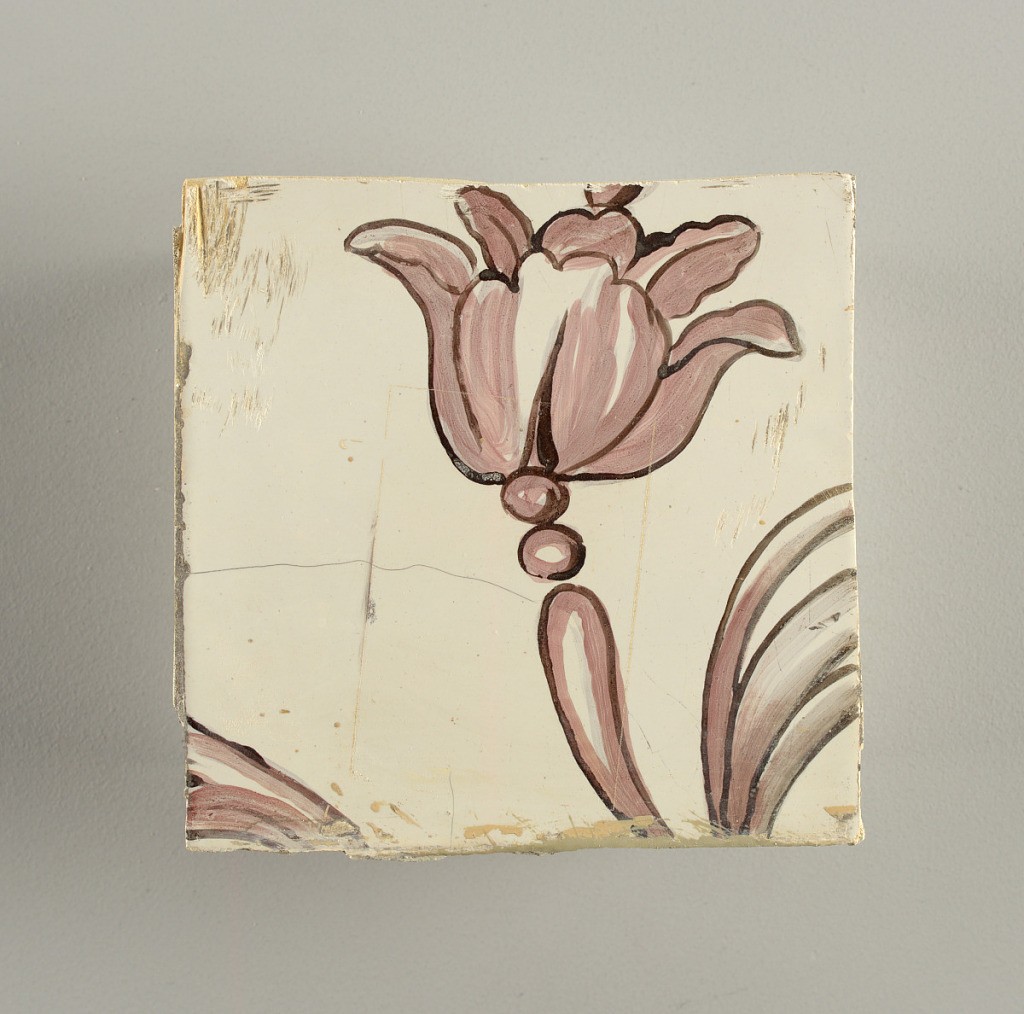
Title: Wall facing
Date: ca. 1725
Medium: tin-glazed earthenware, underglaze
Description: Running design for a frieze or a dado, composed of scrolls of foliage and strapwork, and four repeating motifs--a seated woman in a small upright oval medallion, a putto seated on a rocailled base, and strapwork in axial pattern.  The various panels, A to F, show various repeats of the same design, all being five tiles high and a varying number of tiles wide.